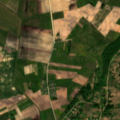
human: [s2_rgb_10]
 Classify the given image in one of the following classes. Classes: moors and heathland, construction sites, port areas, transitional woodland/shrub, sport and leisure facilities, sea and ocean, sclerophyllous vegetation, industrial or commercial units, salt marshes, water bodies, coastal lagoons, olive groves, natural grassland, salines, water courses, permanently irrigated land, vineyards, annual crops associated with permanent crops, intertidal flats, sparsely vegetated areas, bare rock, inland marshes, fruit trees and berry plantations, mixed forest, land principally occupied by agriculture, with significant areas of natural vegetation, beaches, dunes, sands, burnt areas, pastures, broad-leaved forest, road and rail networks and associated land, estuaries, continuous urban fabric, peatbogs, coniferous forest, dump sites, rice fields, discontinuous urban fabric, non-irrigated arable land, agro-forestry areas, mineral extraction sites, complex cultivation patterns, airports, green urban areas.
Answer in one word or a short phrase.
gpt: discontinuous urban fabric, non-irrigated arable land, pastures, transitional woodland/shrub